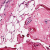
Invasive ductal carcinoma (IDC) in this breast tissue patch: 0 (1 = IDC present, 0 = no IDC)